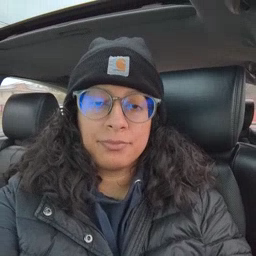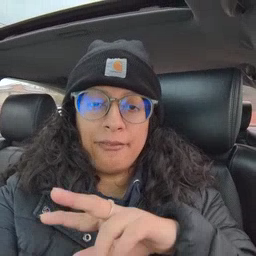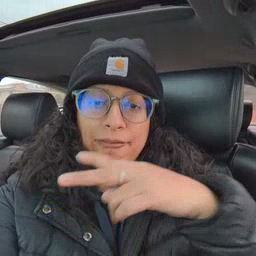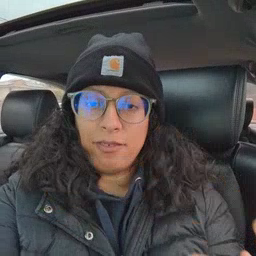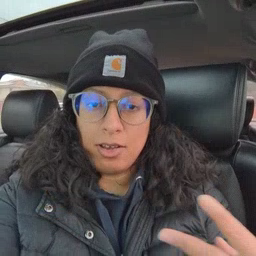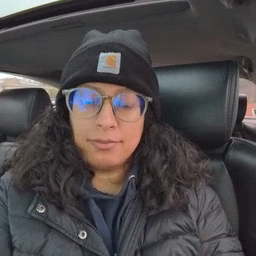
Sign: fall